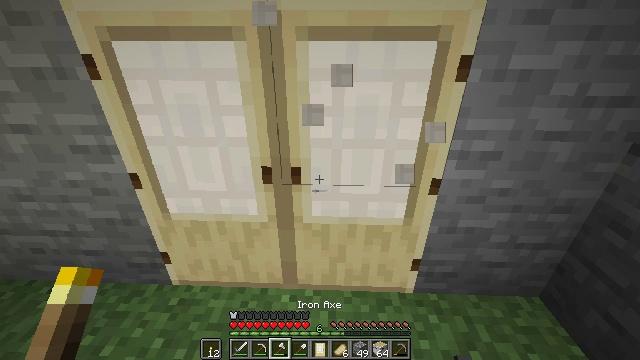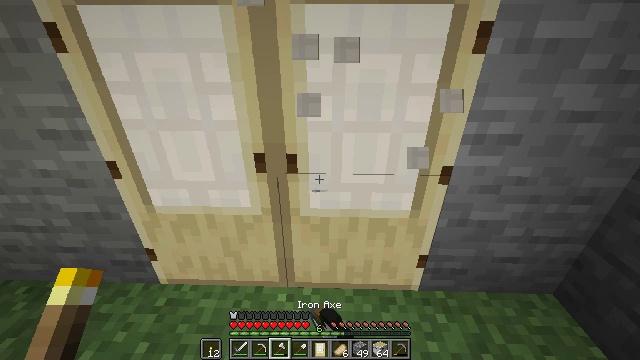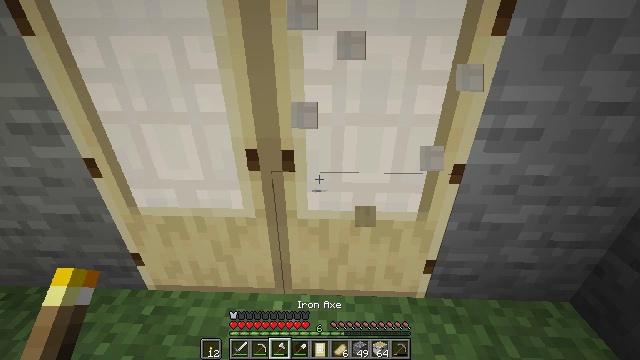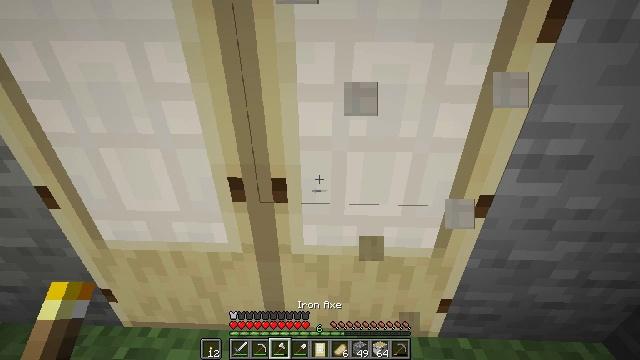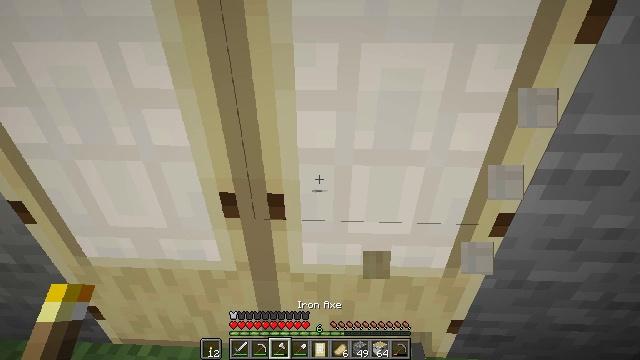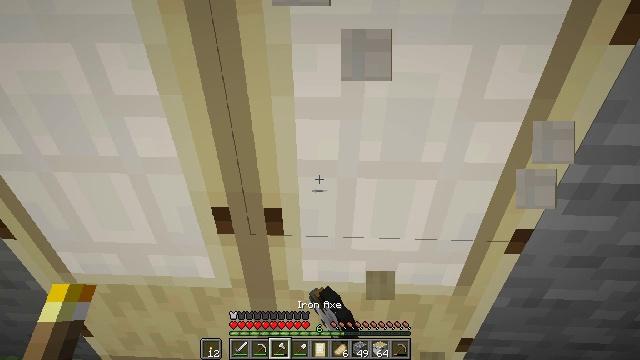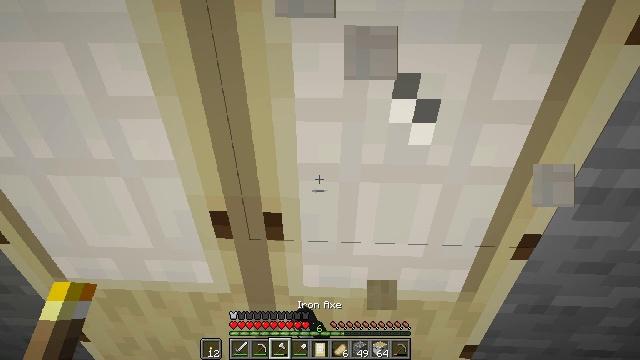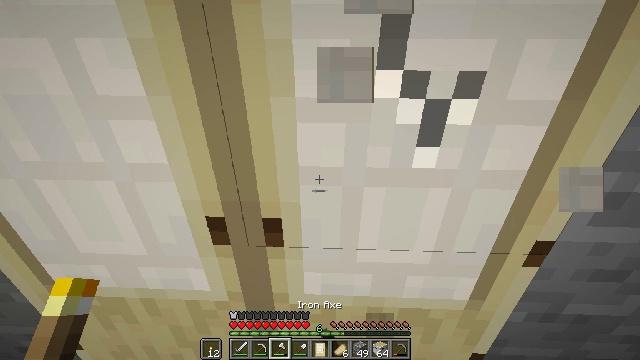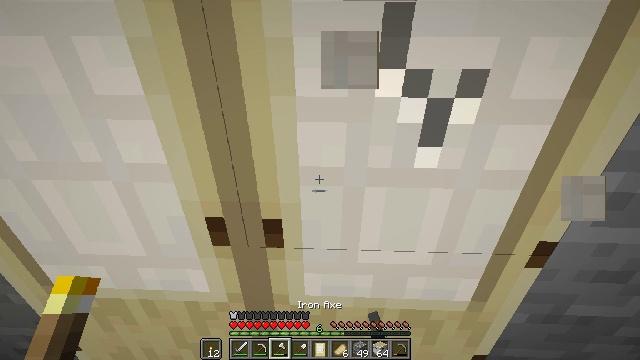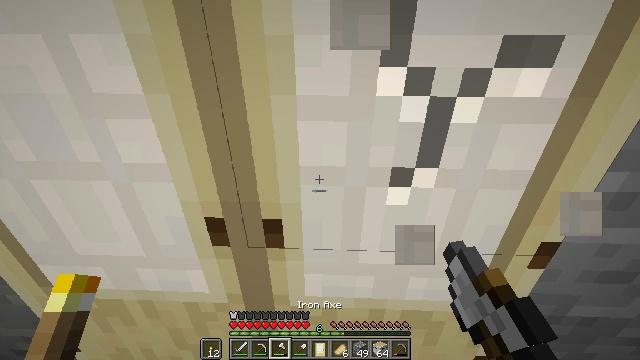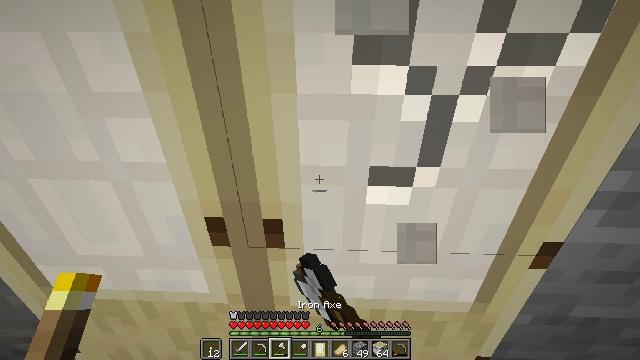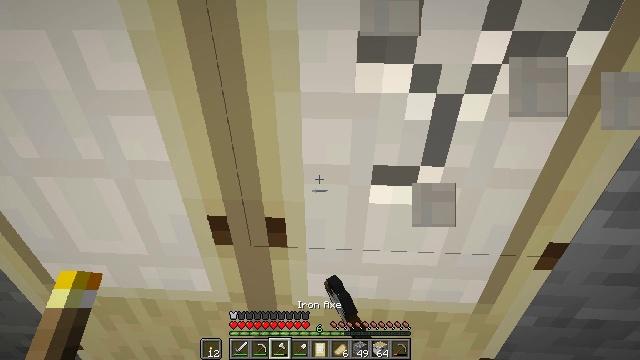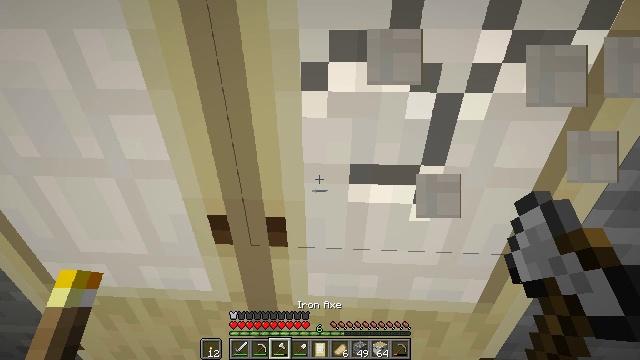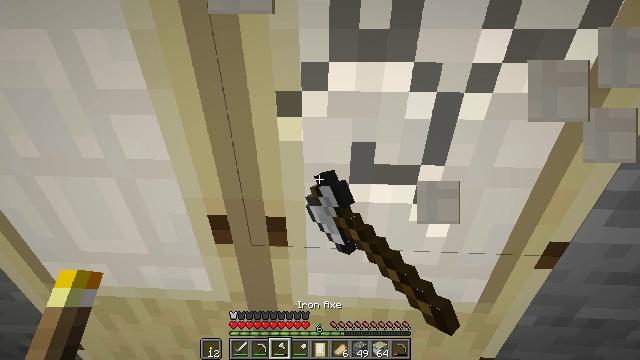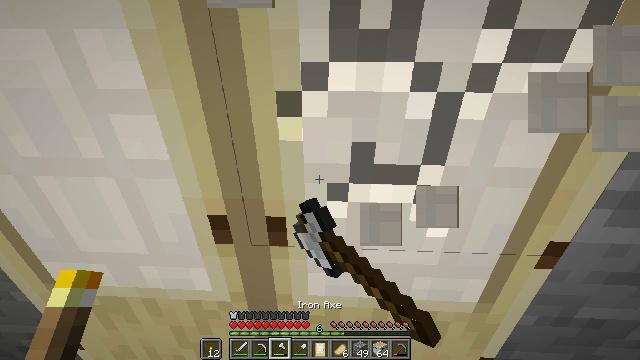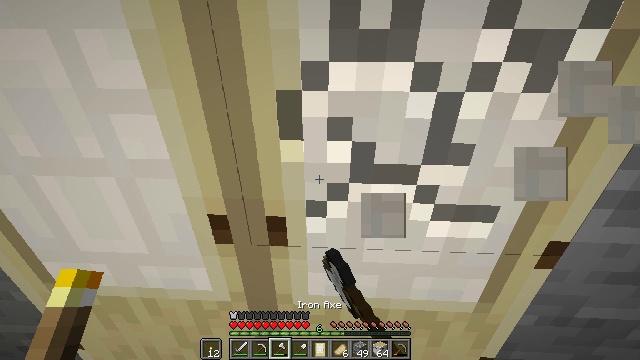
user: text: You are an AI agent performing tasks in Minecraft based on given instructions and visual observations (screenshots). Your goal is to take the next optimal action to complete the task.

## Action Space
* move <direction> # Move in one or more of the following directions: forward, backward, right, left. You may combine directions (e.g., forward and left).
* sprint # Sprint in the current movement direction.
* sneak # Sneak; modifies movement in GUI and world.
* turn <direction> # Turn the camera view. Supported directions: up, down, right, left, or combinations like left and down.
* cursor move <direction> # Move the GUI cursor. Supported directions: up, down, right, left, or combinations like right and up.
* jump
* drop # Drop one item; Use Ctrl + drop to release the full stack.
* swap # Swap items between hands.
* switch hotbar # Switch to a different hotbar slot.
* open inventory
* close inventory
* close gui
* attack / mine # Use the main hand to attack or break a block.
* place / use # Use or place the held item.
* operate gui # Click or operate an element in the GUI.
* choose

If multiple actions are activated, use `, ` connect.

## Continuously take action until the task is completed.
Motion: motion action
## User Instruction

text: Break the birch door to remove it.
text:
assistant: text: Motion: move forward, attack / mine
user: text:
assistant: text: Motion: move forward, attack / mine
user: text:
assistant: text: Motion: move forward, attack / mine
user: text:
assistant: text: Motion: attack / mine
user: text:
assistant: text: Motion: attack / mine
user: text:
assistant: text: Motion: attack / mine
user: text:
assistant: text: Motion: attack / mine
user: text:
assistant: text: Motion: attack / mine
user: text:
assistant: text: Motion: attack / mine
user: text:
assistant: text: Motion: attack / mine
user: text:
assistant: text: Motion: attack / mine
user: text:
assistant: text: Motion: attack / mine
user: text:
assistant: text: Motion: attack / mine
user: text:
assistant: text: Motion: attack / mine
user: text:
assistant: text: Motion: attack / mine
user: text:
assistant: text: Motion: attack / mine
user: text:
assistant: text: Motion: attack / mine
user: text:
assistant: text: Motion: attack / mine
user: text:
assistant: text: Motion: attack / mine
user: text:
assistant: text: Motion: attack / mine
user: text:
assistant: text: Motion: attack / mine
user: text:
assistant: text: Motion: move left, turn down, attack / mine
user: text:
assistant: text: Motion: move left, turn down, attack / mine
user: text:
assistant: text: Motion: move left, turn down, attack / mine
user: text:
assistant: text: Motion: turn right and down, attack / mine
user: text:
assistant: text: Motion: turn down, attack / mine
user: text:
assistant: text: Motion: attack / mine
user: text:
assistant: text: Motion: attack / mine
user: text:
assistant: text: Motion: attack / mine
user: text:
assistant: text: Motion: attack / mine